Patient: sex M, age 71
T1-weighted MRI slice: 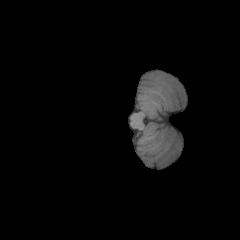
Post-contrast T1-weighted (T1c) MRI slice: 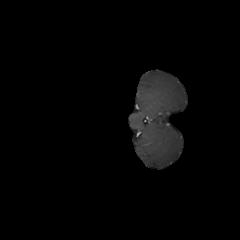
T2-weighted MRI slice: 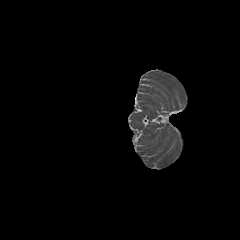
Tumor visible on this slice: no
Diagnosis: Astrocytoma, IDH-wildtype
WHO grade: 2